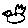
Label: bird